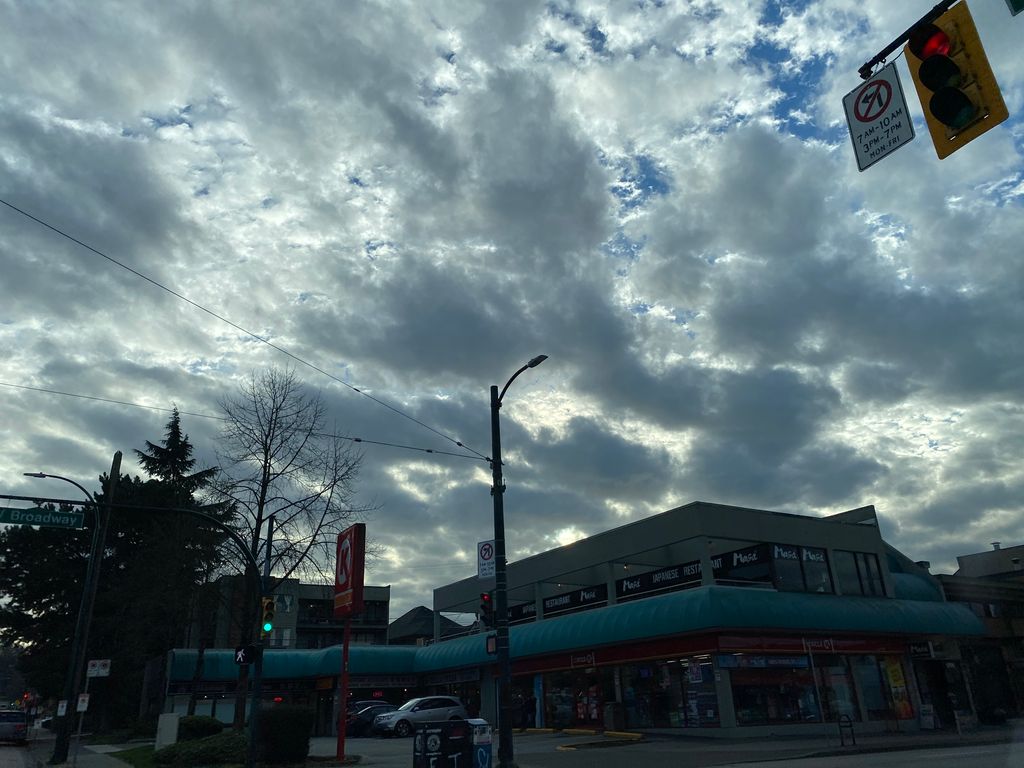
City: vancouver